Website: lowes
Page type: payment
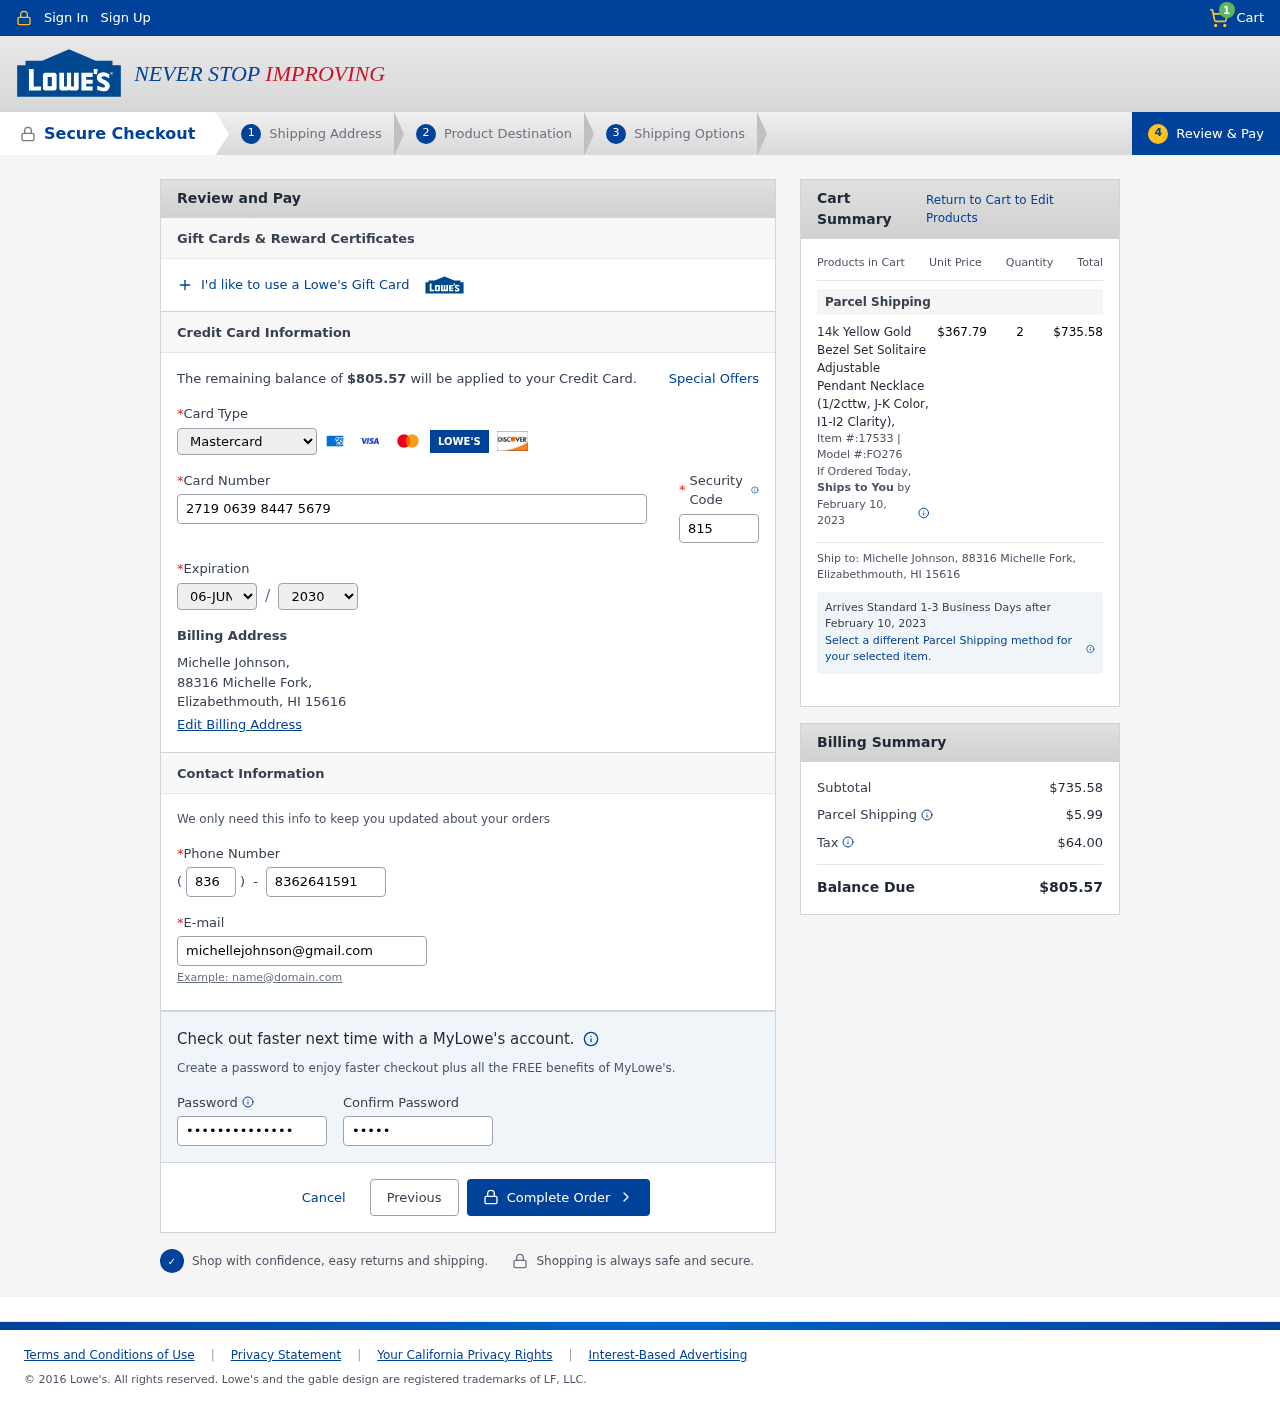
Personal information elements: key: PII_CARD_CVV
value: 815
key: PII_CARD_EXPIRY_MONTH
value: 06
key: PII_CARD_EXPIRY_YEAR
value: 30
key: PII_CARD_NUMBER
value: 2719 0639 8447 5679
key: PII_CARD_TYPE
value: Mastercard
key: PII_CITY_STATE_ZIP
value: Elizabethmouth, HI 15616
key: PII_EMAIL
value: michellejohnson@gmail.com
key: PII_FULLNAME
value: Michelle Johnson,
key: PII_PHONE
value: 8362641591
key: PII_PHONE_AREA
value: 836
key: PII_STREET
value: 88316 Michelle Fork,
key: PII_FULLNAME2
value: Michelle Johnson
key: PII_STREET2
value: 88316 Michelle Fork
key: PII_CITY_STATE_ZIP2
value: Elizabethmouth, HI 15616
Product elements: key: PRODUCT1_NAME
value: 14k Yellow Gold Bezel Set Solitaire Adjustable Pendant Necklace (1/2cttw, J-K Color, I1-I2 Clarity),
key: PRODUCT1_PRICE
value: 367.79
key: PRODUCT1_QUANTITY
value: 2
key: PRODUCT1_ITEM
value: Item #:17533
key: PRODUCT1_MODEL
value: Model #:FO276
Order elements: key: ORDER_NUM_ITEMS
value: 1
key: ORDER_TOTAL
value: $805.57
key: ORDER_SHIPPING_DATE
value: February 10, 2023
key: ORDER_SUBTOTAL
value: $735.58
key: ORDER_SHIPPING_DATE2
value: February 10, 2023
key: ORDER_SHIPPING_COST
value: $5.99
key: ORDER_TAX
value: $64.00